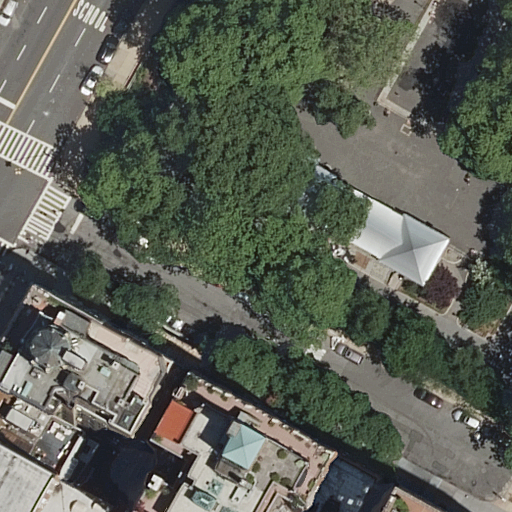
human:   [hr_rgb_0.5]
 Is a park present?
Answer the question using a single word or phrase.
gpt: yes

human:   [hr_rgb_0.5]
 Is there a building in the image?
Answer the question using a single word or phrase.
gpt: yes

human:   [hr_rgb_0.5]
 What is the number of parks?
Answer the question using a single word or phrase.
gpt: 1

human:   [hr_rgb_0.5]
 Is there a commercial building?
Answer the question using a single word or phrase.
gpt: no

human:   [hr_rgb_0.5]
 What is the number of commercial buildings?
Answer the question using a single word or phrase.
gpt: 0

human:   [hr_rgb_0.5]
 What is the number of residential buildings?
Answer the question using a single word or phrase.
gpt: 7

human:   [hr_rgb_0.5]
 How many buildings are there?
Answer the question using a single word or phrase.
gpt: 7

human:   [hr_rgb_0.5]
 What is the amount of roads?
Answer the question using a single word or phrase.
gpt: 9

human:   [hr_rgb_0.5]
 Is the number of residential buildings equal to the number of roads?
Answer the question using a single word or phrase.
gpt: no

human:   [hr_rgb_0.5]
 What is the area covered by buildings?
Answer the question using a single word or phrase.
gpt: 6034m2

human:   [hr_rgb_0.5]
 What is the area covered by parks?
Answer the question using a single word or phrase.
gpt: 0m2

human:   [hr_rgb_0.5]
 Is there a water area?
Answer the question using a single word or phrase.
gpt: no

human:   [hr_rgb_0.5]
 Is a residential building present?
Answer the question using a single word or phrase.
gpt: yes

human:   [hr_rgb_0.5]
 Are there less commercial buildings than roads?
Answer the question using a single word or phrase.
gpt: yes

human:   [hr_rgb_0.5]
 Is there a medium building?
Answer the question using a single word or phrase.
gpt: yes

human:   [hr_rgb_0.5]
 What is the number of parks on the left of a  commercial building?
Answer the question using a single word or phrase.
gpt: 0

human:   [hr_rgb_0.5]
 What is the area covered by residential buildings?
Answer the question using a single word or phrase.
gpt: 6034m2

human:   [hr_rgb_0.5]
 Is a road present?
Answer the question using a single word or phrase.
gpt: yes

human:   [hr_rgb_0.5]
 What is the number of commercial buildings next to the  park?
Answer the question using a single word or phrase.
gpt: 0

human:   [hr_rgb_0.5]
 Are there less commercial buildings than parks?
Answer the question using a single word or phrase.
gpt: yes

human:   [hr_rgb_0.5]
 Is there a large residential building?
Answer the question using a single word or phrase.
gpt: yes

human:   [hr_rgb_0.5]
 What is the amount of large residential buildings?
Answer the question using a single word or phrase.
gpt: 3

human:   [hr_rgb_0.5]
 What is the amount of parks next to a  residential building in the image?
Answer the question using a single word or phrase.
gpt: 1

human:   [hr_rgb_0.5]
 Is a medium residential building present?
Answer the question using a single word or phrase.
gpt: yes

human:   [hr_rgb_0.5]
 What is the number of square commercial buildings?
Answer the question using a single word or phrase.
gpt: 0

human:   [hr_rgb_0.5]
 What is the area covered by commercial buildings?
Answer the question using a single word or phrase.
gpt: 0m2

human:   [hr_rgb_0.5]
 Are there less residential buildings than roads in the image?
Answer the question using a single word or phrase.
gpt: yes

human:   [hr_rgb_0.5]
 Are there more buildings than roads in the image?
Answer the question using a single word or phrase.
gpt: no

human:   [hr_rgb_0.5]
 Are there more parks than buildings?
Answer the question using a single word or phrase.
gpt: no

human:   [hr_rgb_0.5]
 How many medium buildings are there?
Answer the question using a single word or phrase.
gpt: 4

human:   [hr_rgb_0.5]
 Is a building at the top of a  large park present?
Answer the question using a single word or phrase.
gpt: no

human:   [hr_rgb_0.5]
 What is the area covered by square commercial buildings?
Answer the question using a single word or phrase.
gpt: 0m2

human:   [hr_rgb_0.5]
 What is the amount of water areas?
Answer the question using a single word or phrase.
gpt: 0

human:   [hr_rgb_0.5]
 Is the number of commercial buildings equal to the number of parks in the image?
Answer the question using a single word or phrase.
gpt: no

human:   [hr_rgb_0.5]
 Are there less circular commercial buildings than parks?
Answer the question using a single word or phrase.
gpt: yes

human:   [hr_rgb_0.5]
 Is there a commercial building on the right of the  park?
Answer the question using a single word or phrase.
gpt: no

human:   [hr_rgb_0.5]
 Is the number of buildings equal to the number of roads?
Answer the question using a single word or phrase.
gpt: no

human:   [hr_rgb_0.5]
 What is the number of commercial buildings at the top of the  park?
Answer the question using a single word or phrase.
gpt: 0

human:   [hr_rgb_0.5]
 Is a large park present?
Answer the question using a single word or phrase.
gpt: no

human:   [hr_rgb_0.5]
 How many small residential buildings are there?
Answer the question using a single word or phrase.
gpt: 0

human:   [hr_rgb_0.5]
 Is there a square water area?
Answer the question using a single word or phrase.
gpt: no

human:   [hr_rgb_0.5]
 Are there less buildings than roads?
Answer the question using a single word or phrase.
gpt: yes

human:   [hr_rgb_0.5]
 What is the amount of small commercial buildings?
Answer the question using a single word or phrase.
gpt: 0

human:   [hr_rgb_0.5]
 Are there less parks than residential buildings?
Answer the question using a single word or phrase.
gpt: yes

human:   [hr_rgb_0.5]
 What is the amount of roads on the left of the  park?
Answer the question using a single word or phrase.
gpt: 9

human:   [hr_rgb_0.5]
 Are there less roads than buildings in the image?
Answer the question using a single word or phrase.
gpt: no

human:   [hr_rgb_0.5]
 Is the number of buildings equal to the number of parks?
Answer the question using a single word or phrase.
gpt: no

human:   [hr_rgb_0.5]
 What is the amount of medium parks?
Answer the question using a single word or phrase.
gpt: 0

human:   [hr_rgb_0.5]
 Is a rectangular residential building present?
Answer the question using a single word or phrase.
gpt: yes

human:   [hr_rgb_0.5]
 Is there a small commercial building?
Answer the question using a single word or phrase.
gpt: no

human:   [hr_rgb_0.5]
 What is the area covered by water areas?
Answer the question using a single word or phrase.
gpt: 0m2

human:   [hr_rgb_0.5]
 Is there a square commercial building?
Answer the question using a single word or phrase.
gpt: no

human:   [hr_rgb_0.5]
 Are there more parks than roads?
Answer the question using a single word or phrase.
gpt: no

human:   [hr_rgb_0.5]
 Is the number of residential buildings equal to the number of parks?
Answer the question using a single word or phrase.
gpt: no

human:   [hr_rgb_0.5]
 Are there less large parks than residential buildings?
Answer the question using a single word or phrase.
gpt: yes

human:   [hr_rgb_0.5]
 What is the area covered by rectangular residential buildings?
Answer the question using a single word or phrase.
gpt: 545m2

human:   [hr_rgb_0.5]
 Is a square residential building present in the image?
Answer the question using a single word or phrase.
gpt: no

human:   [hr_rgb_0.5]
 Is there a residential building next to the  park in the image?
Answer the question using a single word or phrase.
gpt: yes

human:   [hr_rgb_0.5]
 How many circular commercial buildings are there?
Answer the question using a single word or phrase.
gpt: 0

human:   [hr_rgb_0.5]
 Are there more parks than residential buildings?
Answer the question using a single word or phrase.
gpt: no

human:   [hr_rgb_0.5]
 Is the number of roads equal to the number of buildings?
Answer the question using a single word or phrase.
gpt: no

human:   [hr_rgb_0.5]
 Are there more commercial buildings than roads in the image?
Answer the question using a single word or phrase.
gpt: no

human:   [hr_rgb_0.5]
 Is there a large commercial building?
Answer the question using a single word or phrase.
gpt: no

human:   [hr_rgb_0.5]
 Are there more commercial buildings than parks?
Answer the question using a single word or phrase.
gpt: no